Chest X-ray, AP view. Patient: 51 years old, sex M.
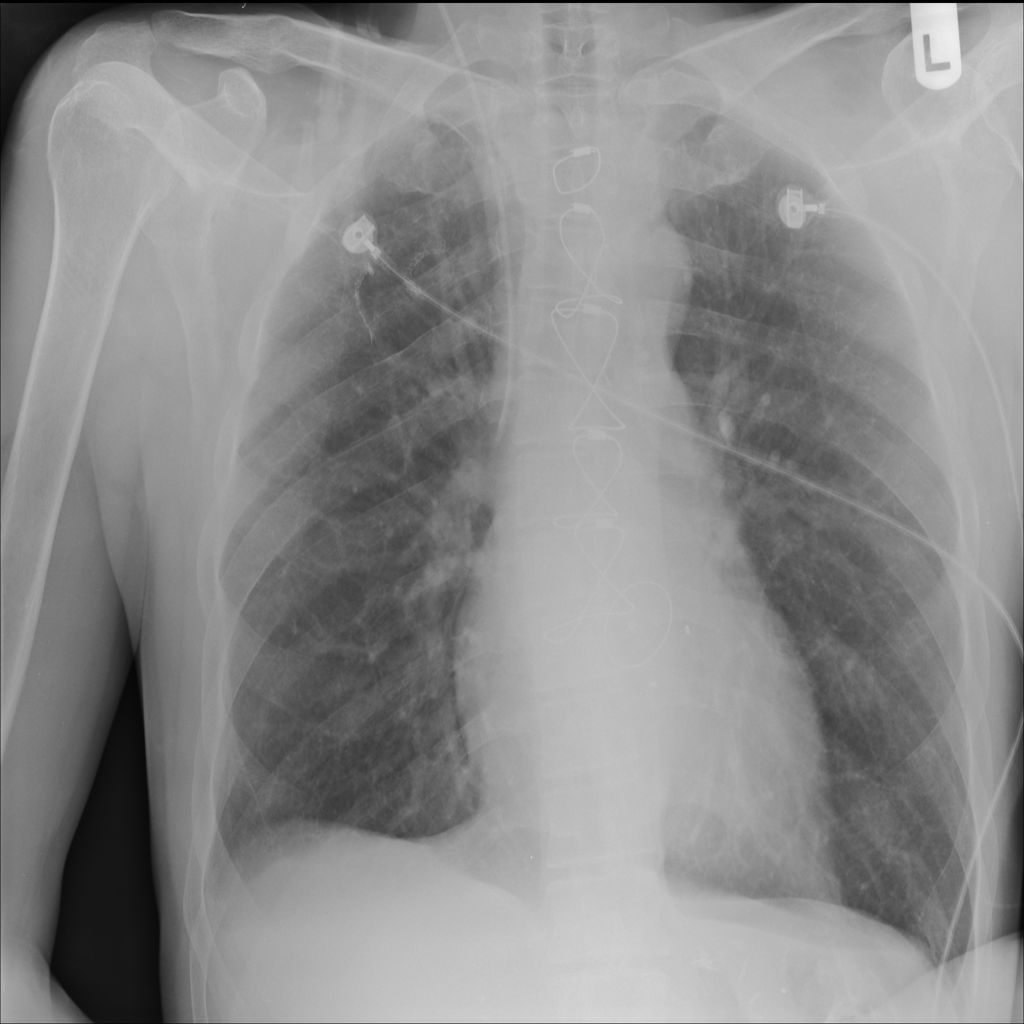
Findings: No Finding